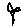
Label: bird